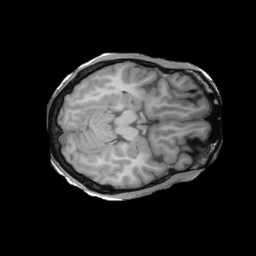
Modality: T1w
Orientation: axial
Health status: ill
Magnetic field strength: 3 T